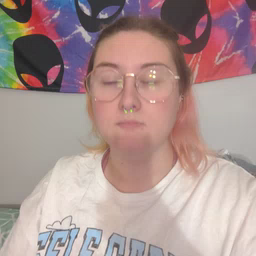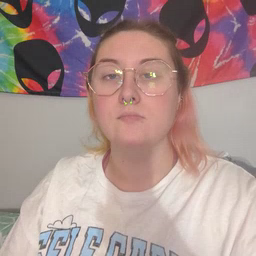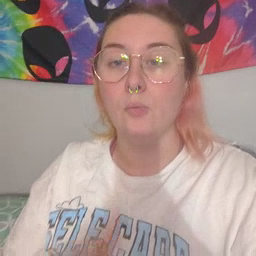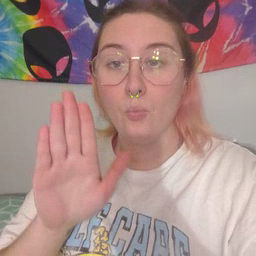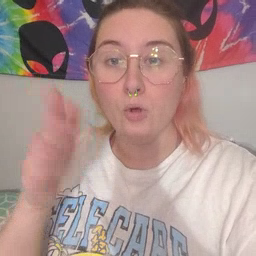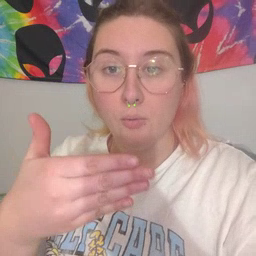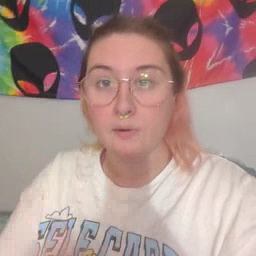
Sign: room